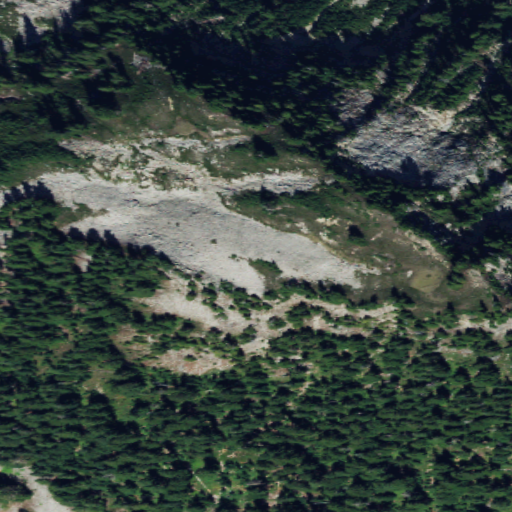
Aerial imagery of mountain in Washington named Burley Mountain containing evergreen forest and shrub